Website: bh-photo
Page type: delivery-shipping
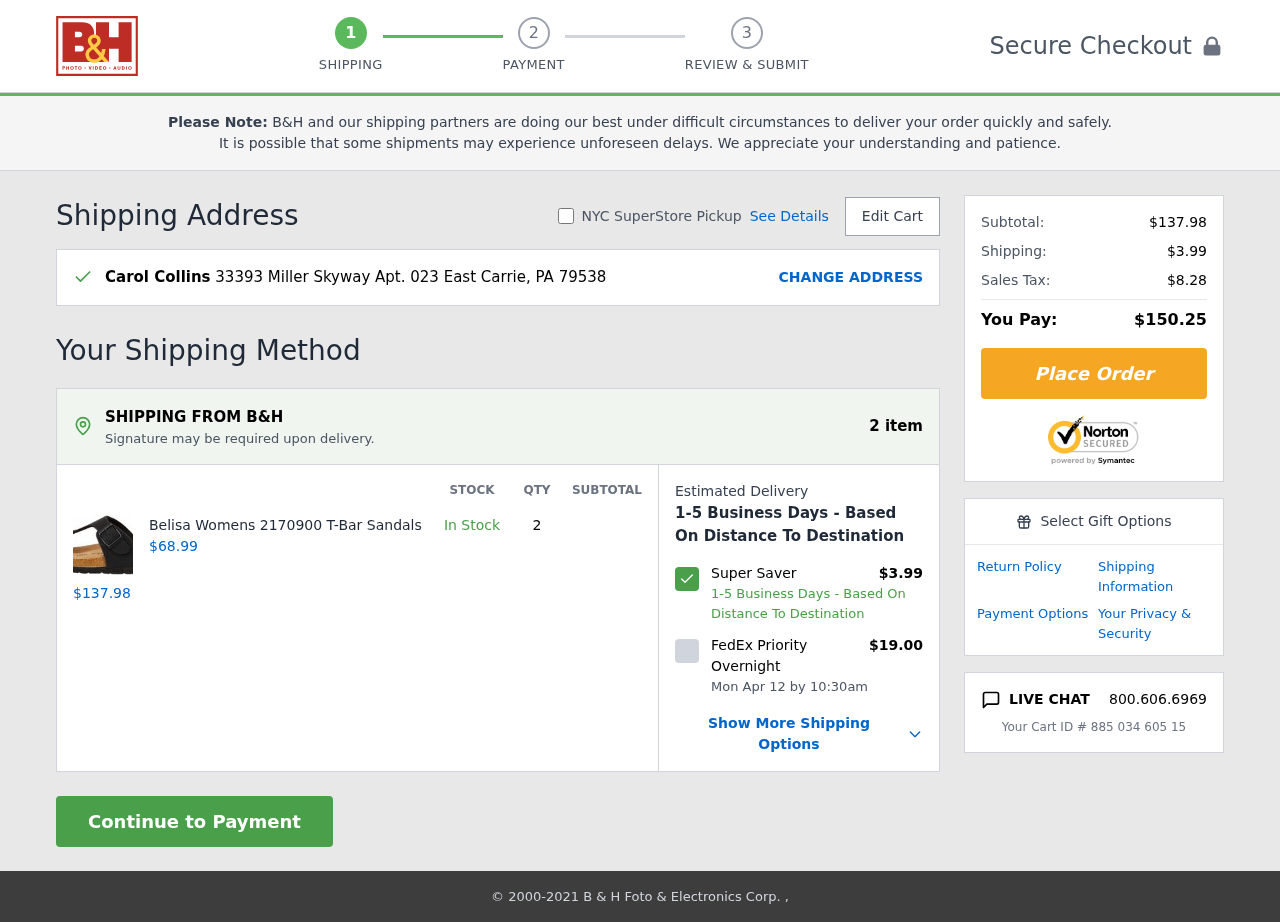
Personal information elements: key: PII_FULLNAME
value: Carol Collins
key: PII_STREET
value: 33393 Miller Skyway Apt. 023
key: PII_CITY_STATE_ZIP
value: East Carrie, PA 79538
Product elements: key: PRODUCT1_NAME
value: Belisa Womens 2170900 T-Bar Sandals
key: PRODUCT1_PRICE
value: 68.99
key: PRODUCT1_QUANTITY
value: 2
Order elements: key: ORDER_NUM_ITEMS
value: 2 item
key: ORDER_SUBTOTAL2
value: $137.98
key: ORDER_SHIPPING_COST
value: $3.99
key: ORDER_DELIVERY_DATE
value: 1-5 Business Days - Based On Distance To Destination
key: ORDER_SUBTOTAL
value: $137.98
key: ORDER_SHIPPING_COST2
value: $3.99
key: ORDER_TAX
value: $8.28
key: ORDER_TOTAL
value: $150.25
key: ORDER_CART_ID
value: Your Cart ID # 885 034 605 15